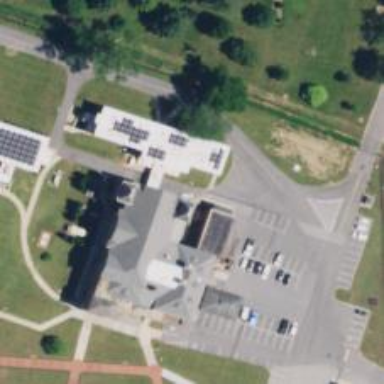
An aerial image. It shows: School.